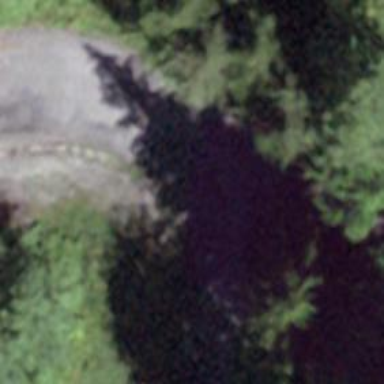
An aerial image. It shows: Unclassified asphalt road for hiking in the backcountry.